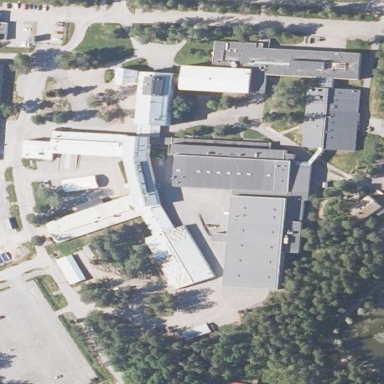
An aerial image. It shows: School.